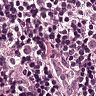
Metastatic tissue present: yes